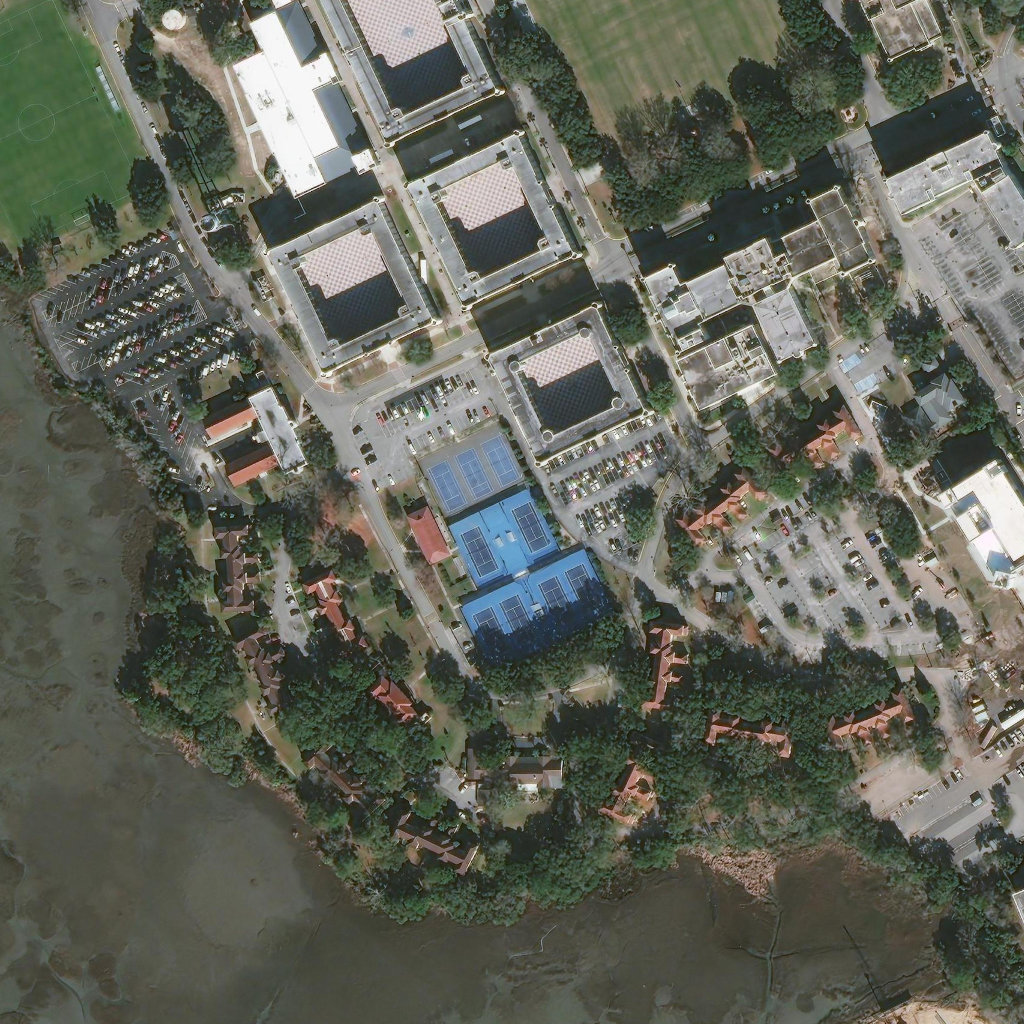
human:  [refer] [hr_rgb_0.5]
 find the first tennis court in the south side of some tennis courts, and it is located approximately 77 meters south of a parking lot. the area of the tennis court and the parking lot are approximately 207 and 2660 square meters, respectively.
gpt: <box>[[46, 59, 50, 64, 0]]</box>

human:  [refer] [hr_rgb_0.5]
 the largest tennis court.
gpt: <box>[[35, 39, 61, 69, 0]]</box>

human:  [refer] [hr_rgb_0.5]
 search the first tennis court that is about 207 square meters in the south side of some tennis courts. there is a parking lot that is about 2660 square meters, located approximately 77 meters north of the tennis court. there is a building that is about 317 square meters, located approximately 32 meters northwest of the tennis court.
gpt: <box>[[46, 59, 50, 64, 0]]</box>